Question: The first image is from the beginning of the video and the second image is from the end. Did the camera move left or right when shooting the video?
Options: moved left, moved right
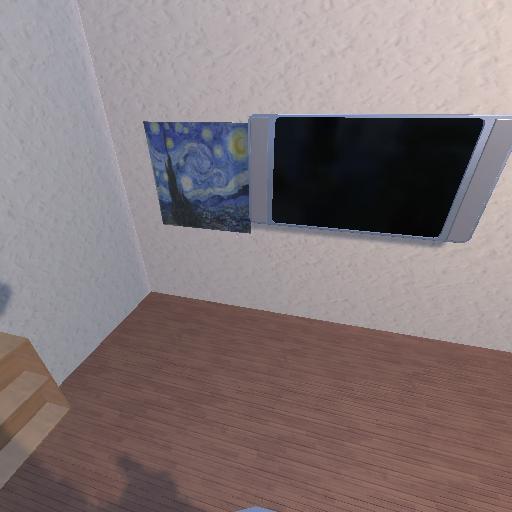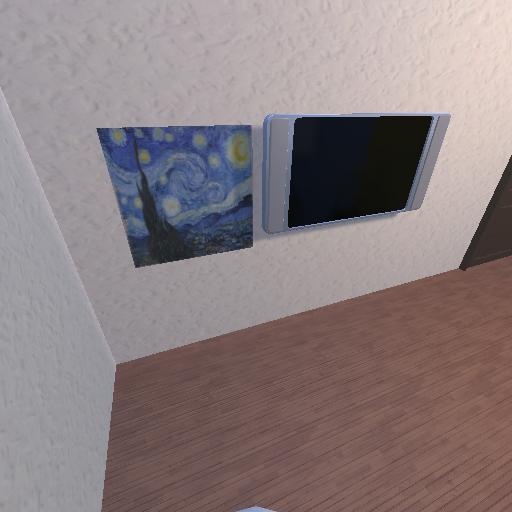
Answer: moved left